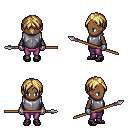
a pixel art fantasy rpg character, female body template, human, dark skin, steel chest armor, magenta pants, blonde parted hairstyle, metal gloves, ghillies, spear, four views (front, back, left, right), 2x2 character sprite sheet, small pixel art, hard edges, no anti-aliasing